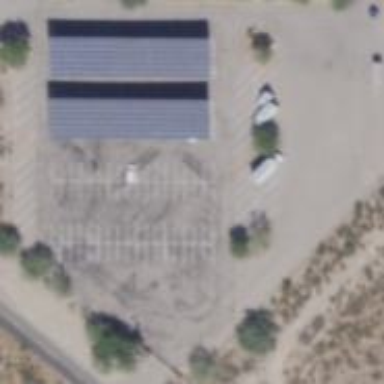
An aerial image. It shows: Parking area.